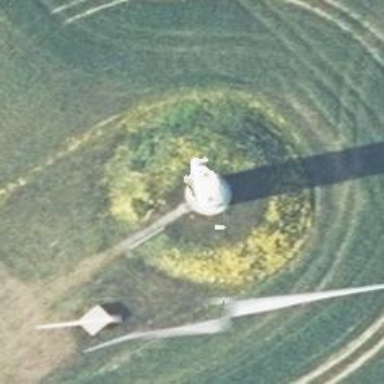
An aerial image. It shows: Wind generator using wind turbines of horizontal axis.